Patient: sex M, age 22
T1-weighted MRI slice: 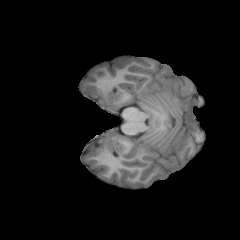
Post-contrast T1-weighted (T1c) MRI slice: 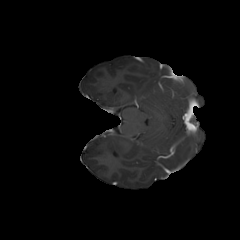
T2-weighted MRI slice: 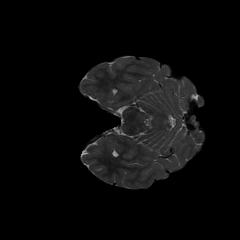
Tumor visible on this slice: no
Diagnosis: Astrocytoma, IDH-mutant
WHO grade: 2